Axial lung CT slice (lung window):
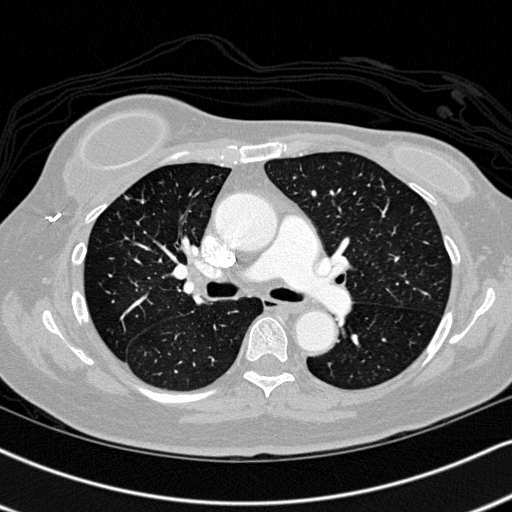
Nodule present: no